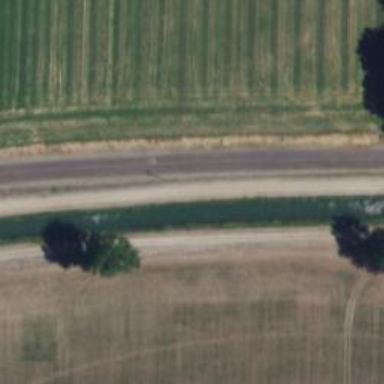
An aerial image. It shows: Tertiary road.